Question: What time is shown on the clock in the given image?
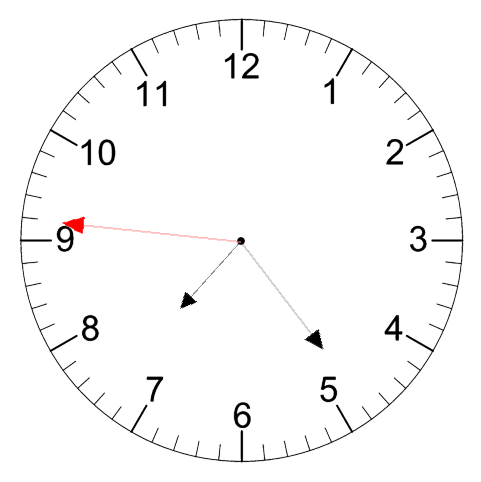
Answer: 07:23:46